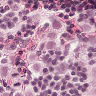
Metastatic tissue present: yes